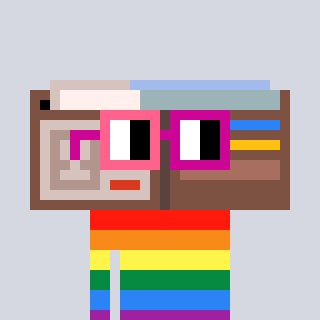
a pixel art character with square pink and red glasses, a wallet-shaped head and a grayscale-colored body on a cool background